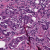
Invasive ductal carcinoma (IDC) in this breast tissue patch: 1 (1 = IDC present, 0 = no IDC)